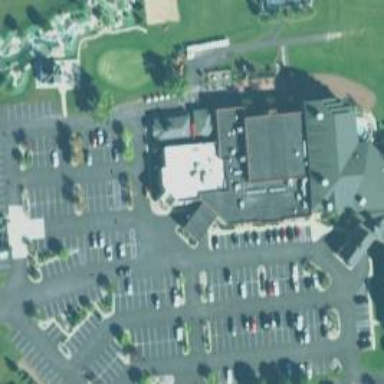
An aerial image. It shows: Hotel building.